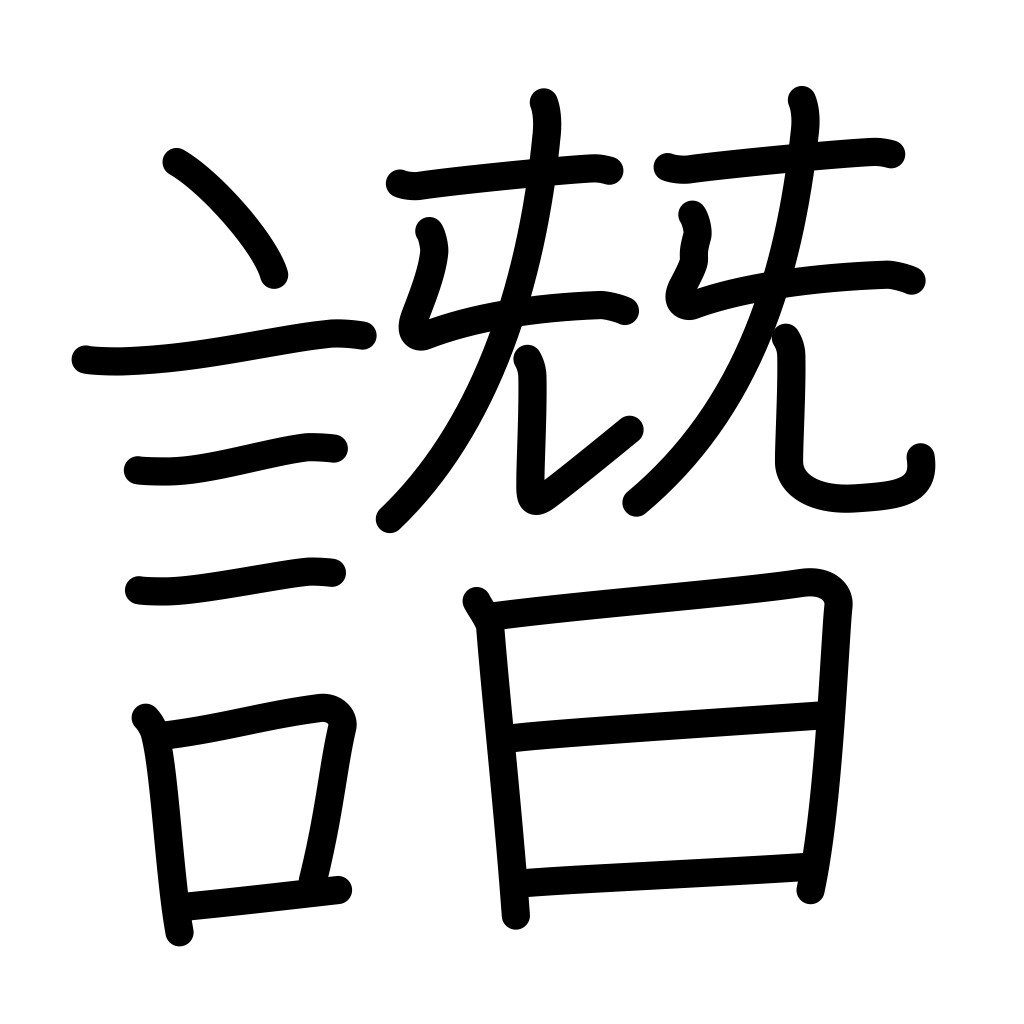
Meaning: slander